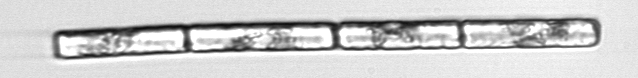
Label: Guinardia_delicatula